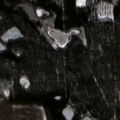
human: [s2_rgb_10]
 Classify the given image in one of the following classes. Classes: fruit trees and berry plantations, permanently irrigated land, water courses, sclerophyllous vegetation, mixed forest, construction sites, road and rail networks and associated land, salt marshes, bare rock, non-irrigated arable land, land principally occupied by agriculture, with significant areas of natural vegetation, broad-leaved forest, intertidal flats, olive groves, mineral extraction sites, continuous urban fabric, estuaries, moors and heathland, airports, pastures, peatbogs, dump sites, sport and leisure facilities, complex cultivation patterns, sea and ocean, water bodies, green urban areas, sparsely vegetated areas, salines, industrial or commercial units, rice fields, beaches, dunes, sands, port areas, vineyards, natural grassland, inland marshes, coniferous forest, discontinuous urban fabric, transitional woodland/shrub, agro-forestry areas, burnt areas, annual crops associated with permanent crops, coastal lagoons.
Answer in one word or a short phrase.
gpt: coniferous forest, mixed forest, sparsely vegetated areas